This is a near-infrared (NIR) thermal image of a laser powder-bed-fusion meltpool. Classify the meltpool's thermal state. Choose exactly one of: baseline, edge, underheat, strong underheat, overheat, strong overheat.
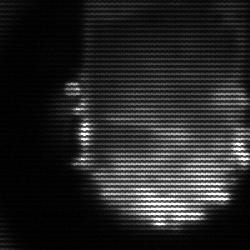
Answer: baseline